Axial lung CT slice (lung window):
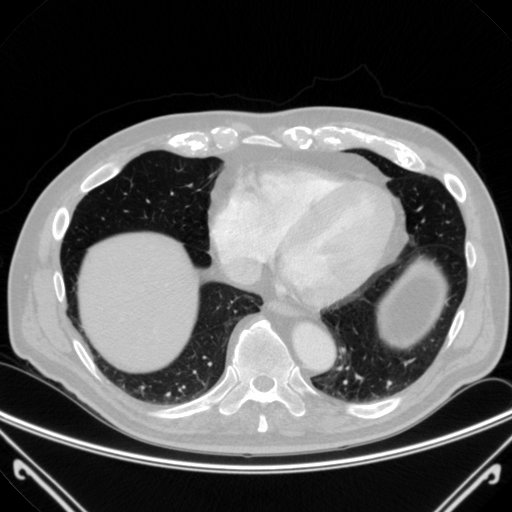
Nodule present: no